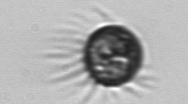
Label: Ciliophora